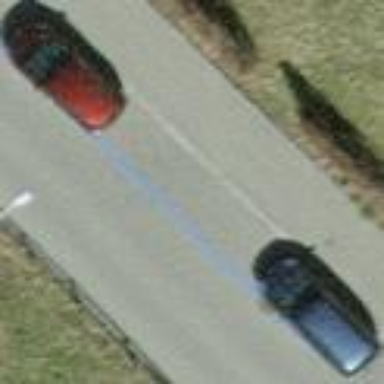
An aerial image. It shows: Parking lane with asphalt surface.